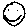
Label: smiley face